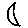
Label: moon